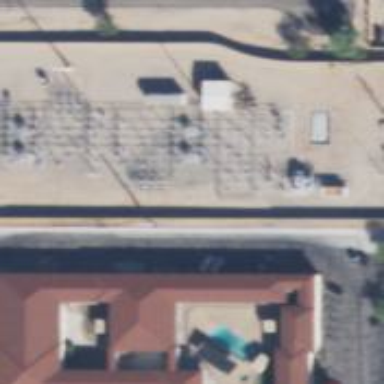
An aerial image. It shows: Switch used for power control.